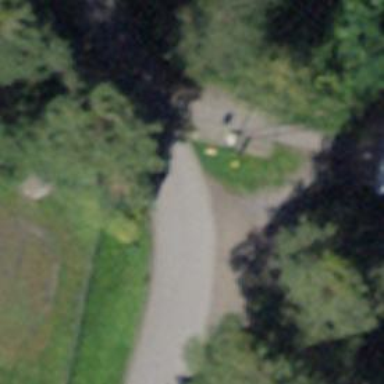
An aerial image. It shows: Guidepost with information.